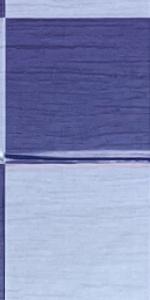
Label: Empty